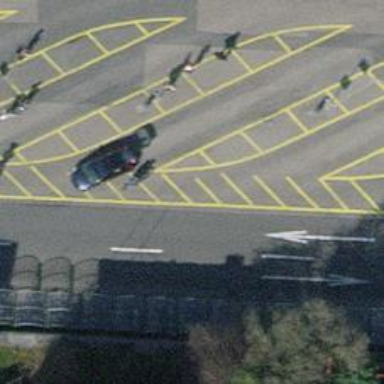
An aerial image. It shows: Footway crossing with marked asphalt surface.